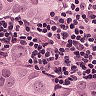
Metastatic tissue present: yes